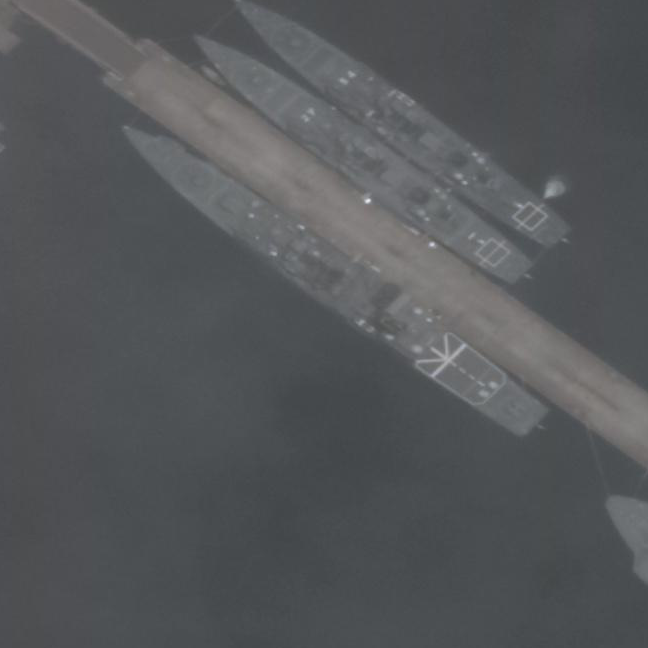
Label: cruiser